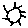
Label: sun